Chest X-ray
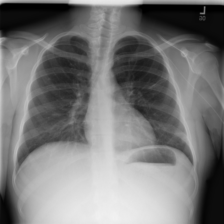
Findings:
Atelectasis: negative
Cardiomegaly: negative
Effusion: negative
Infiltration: negative
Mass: negative
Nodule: negative
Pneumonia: negative
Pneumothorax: positive
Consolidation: negative
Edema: negative
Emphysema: negative
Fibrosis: negative
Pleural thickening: negative
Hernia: negative